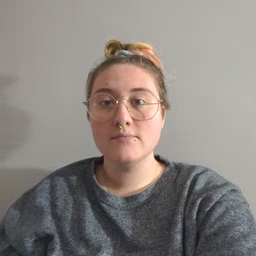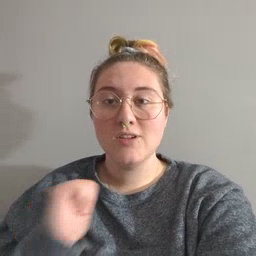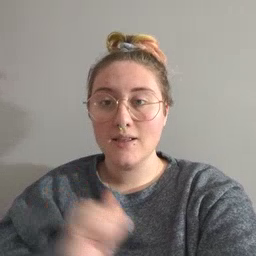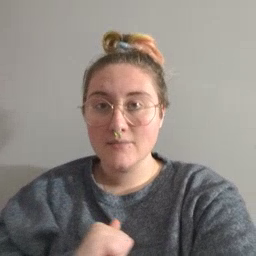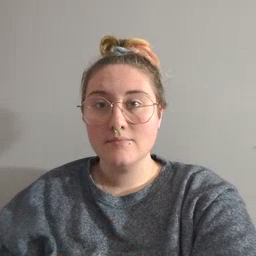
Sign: jacket